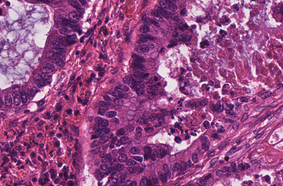
Tumor epithelial tissue: yes
Tumor-associated stroma tissue: yes
Normal tissue: no